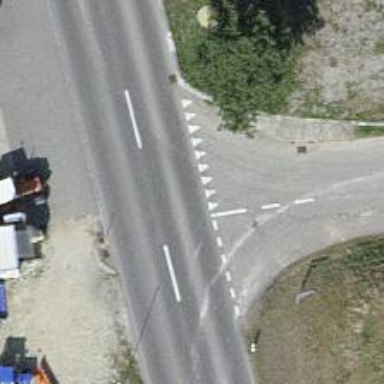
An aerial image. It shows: Road with "give way" sign.